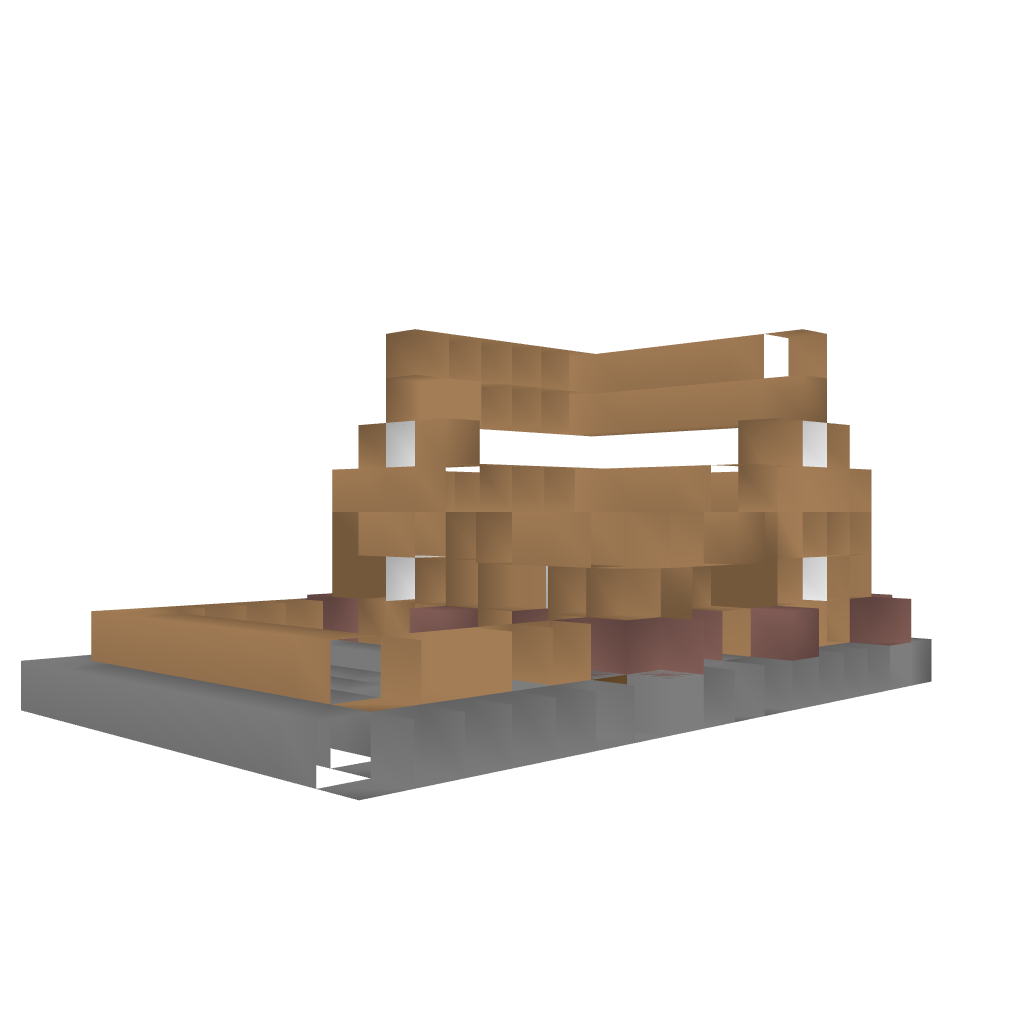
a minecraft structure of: Medieval farmer house bad low quality